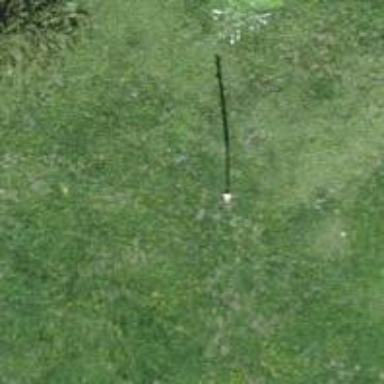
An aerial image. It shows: Power pole.